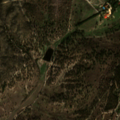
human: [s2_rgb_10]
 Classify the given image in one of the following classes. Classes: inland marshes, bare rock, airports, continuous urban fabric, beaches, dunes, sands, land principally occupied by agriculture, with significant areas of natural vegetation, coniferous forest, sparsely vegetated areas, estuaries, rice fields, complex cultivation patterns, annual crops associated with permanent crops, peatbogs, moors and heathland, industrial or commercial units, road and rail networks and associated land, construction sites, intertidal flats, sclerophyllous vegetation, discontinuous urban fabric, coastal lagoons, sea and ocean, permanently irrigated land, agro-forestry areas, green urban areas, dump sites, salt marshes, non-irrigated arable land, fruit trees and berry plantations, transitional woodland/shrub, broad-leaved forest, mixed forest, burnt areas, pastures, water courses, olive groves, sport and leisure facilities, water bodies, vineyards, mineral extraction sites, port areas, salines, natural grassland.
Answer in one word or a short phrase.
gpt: non-irrigated arable land, agro-forestry areas, broad-leaved forest, transitional woodland/shrub